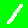
Digit: 1